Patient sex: M
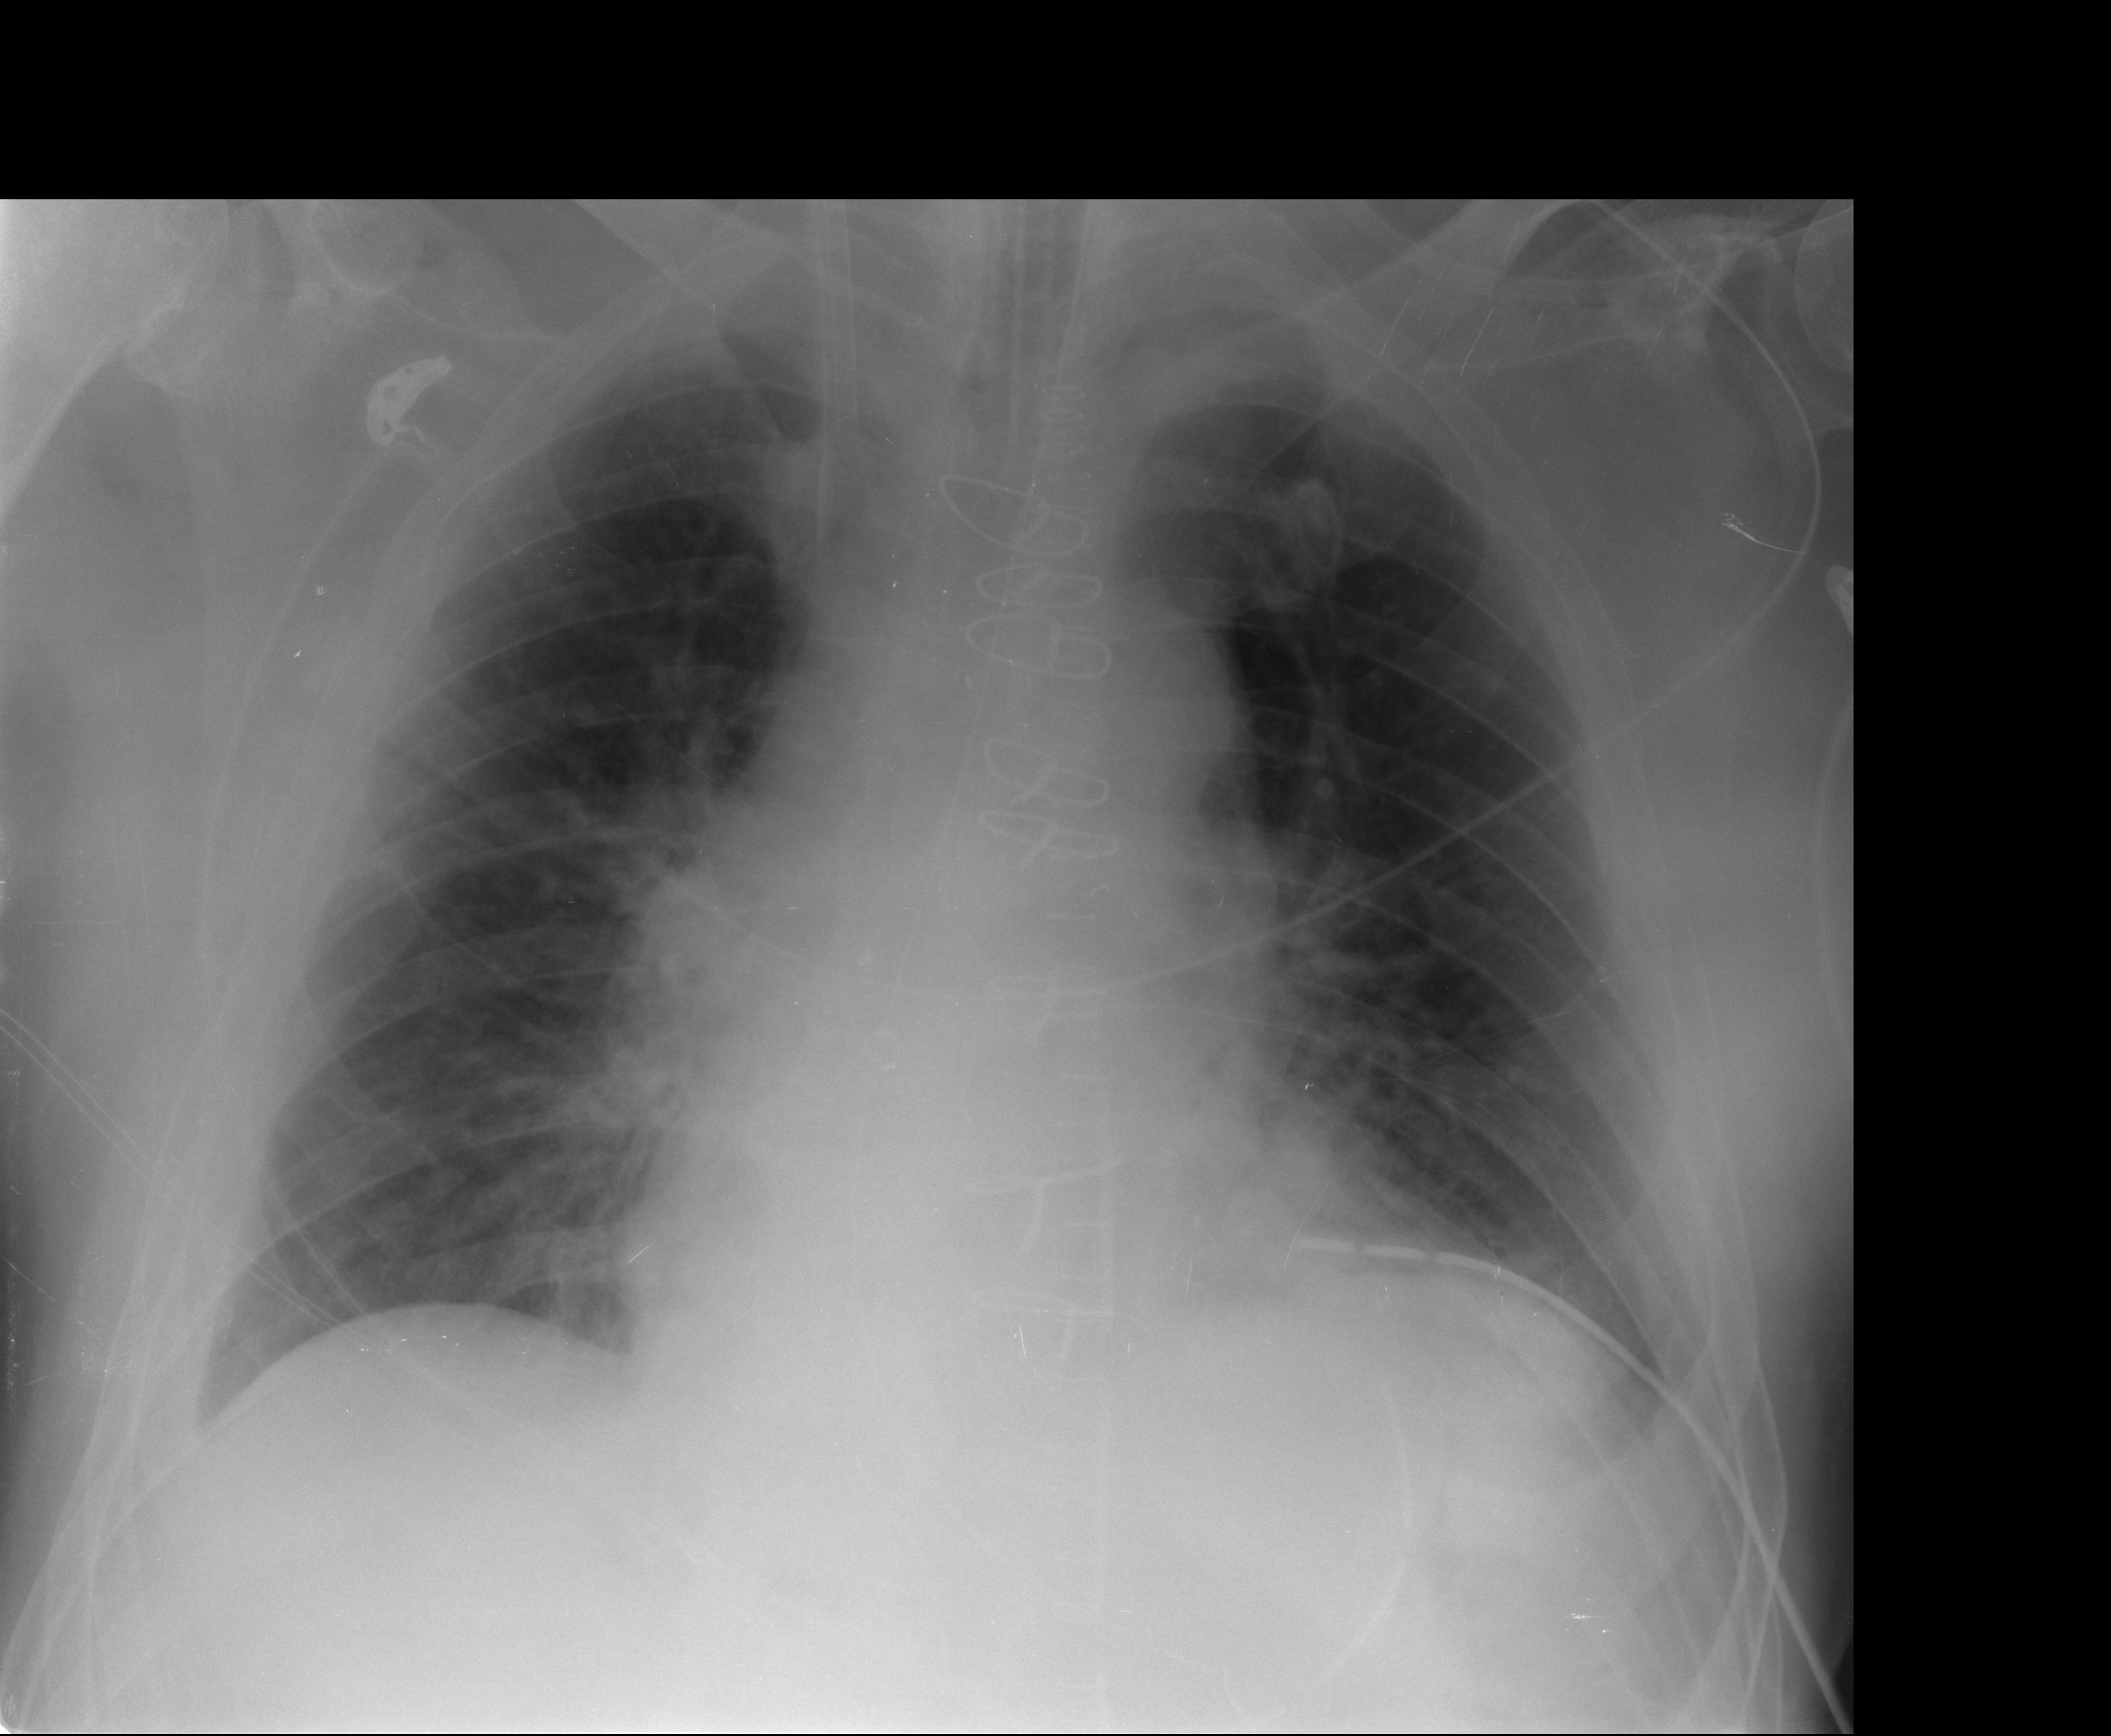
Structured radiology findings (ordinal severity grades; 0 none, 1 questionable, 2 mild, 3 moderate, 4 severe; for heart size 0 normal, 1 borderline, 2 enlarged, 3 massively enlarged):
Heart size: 1
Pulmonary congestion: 2
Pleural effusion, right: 0
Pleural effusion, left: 1
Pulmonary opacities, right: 0
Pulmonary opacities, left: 0
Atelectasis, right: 1
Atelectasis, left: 1